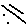
Label: line